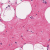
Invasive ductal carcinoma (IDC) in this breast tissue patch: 0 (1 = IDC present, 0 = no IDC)